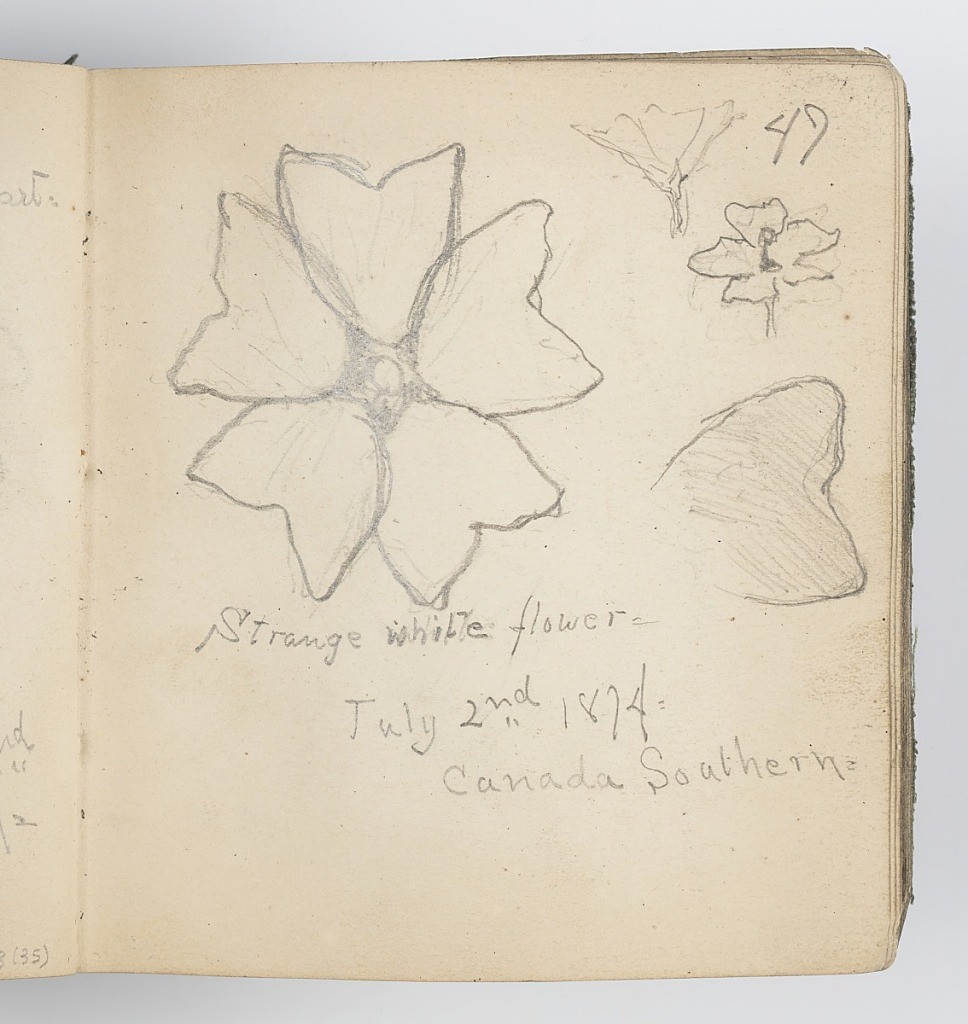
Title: Sketchbook Page: White Flower
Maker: Kenyon Cox, American, 1856–1919
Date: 1874
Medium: Graphite on paper
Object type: Sketchbook folio
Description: Recto: Sketch of flower with five petals from above; to right, flower from side and sketch of petal shape. Verso: Sketches of sweet potato leaves.